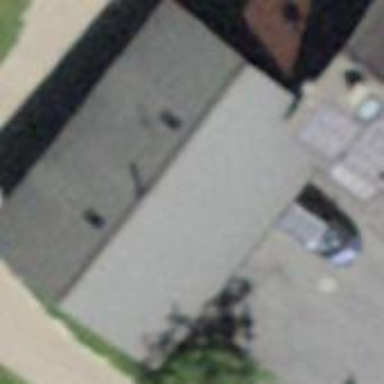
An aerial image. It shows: Building with tiled roof.